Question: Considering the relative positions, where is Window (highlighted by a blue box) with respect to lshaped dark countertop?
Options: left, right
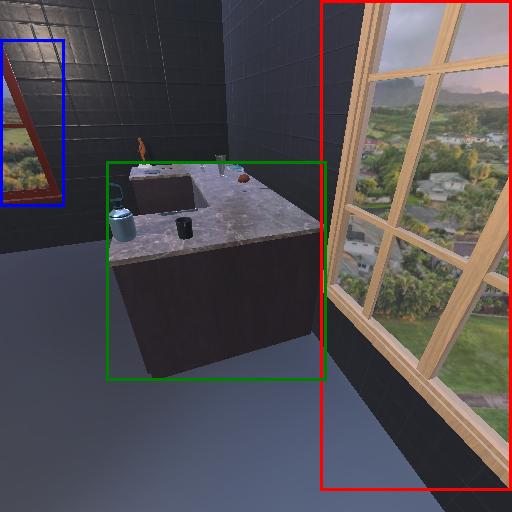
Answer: left